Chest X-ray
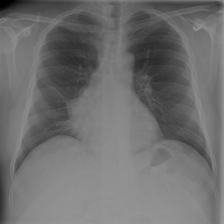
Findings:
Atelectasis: negative
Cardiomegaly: negative
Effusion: negative
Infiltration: negative
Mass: negative
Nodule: negative
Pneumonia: negative
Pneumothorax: negative
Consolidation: negative
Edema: negative
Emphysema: negative
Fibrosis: negative
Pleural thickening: negative
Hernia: negative